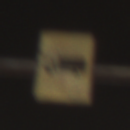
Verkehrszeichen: KFZZulaessigeGesamtmasse3Komma5TOhnePfeilsymbol
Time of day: Night
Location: Outdoor (Urban)
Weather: PartlyCloudy
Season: NotSpecified
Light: Artificial